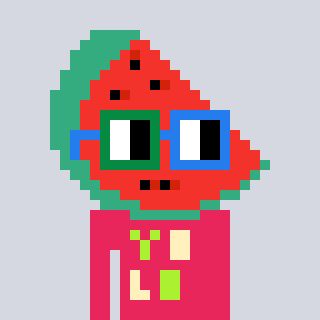
a pixel art character with square green and blue glasses, a watermelon-shaped head and a redpinkish-colored body on a cool background